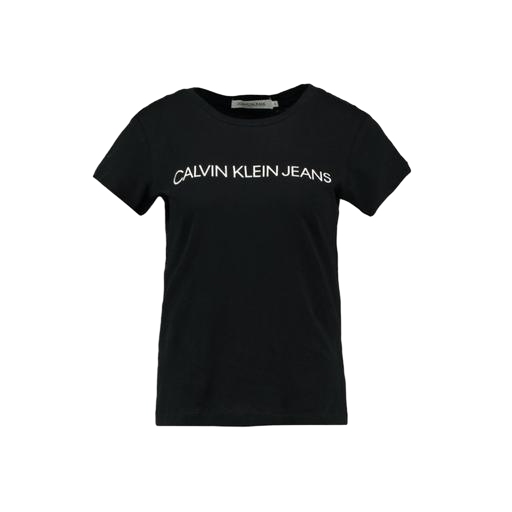
graphic tee, slim crew tee, black woman's tee, white background